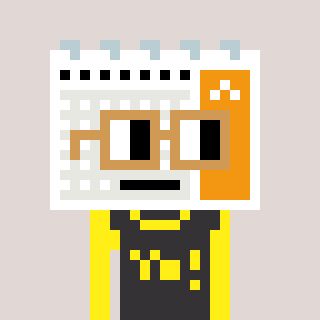
a pixel art character with square brown glasses, a calendar-shaped head and a grayscale-colored body on a warm background